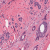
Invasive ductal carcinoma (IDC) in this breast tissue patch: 1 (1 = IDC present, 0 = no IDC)